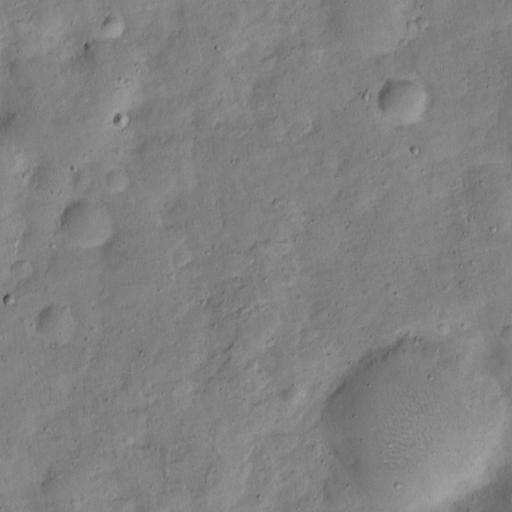
Objects detected: cone